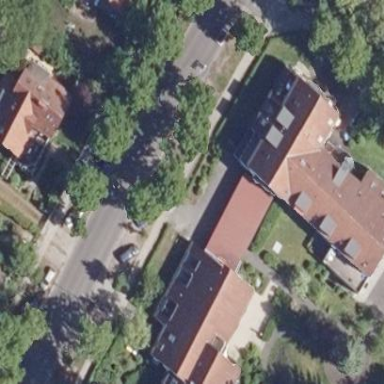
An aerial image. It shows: Image showing building with apartments.